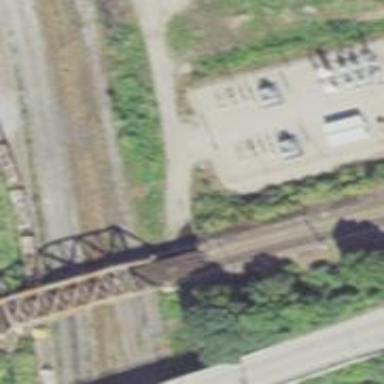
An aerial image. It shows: Railway track with contact lines for electrification.